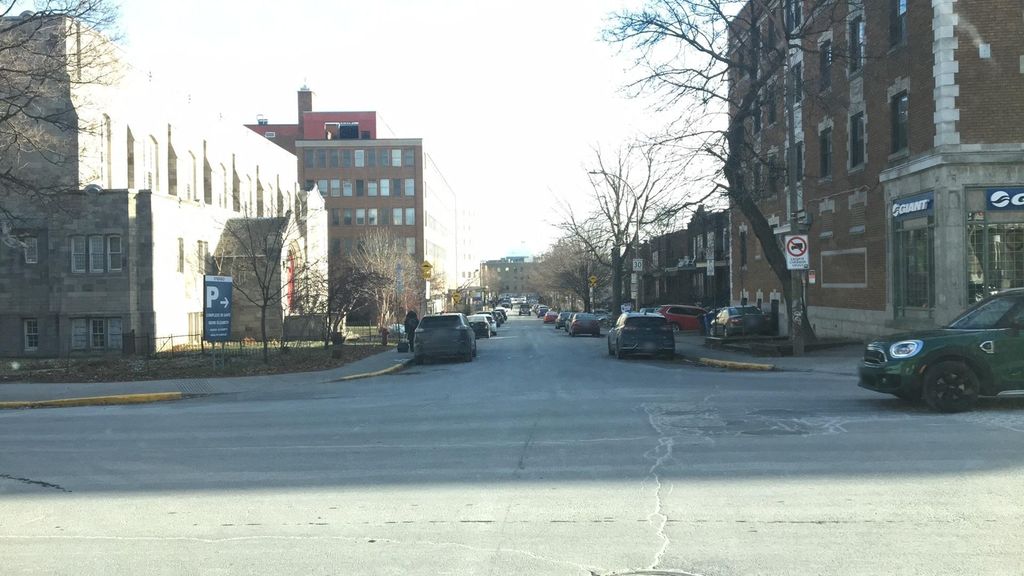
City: montreal